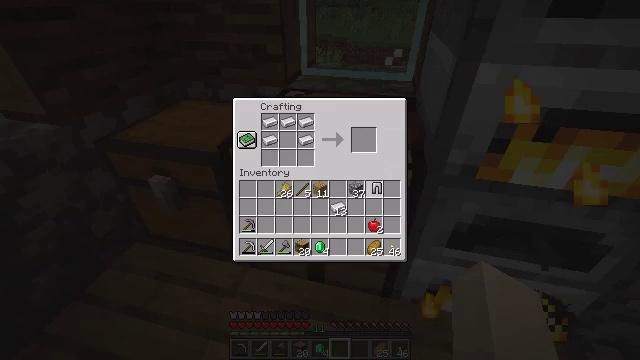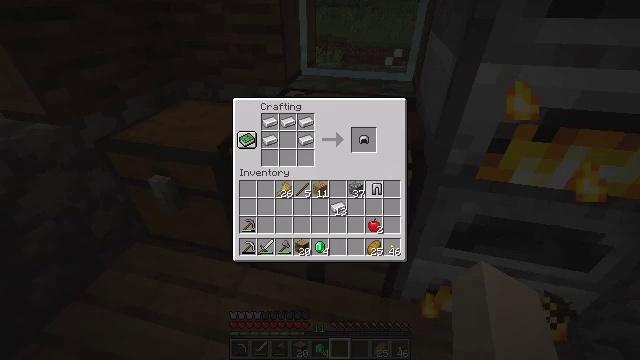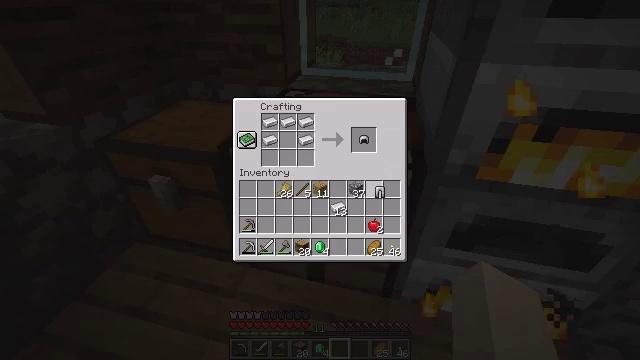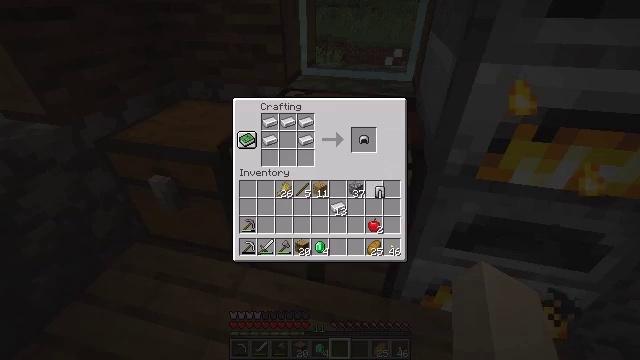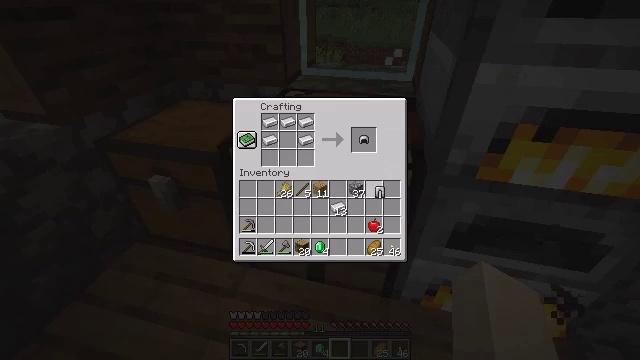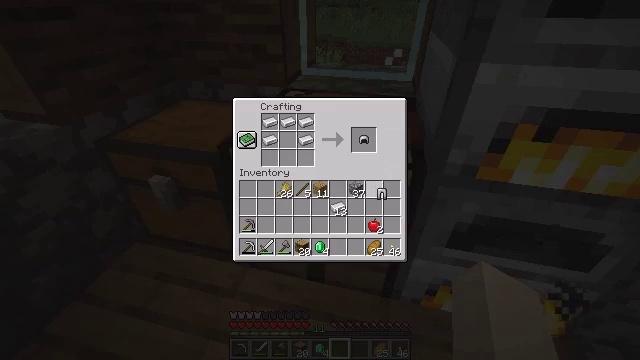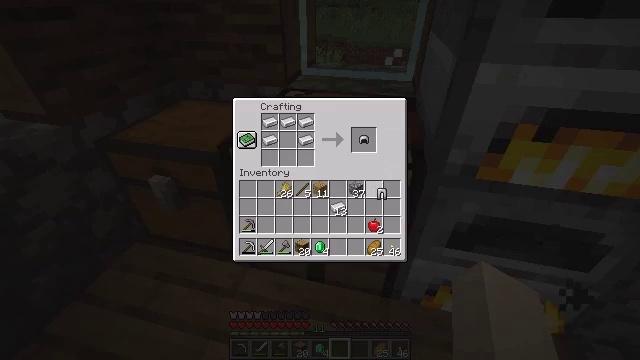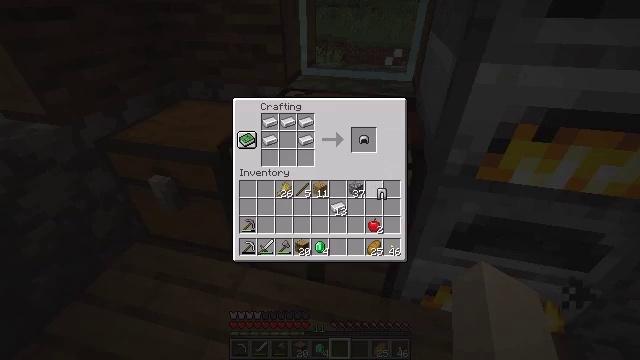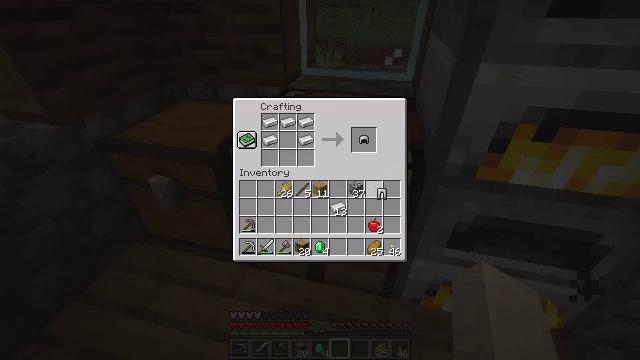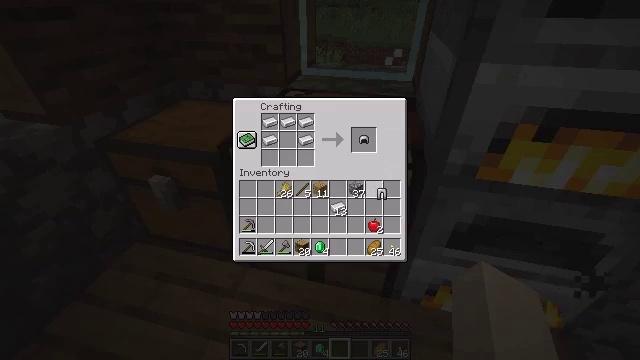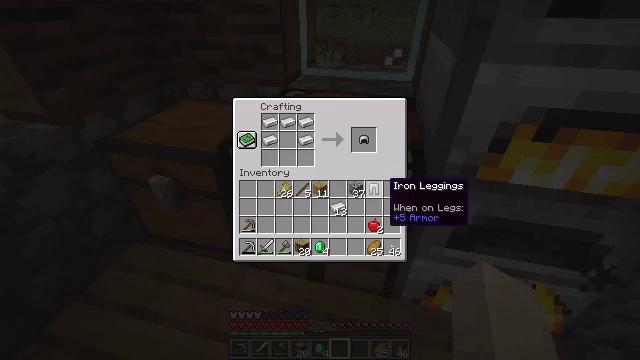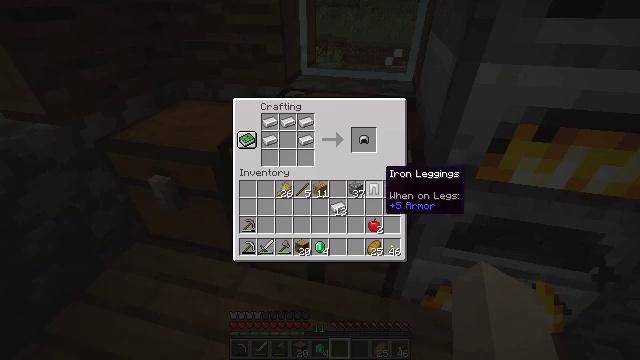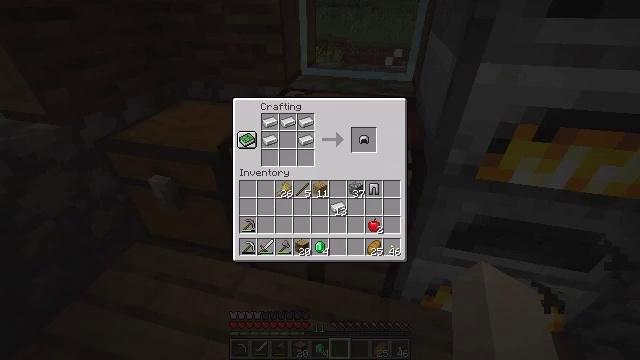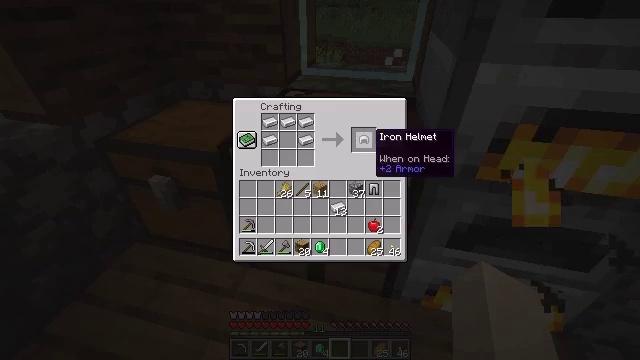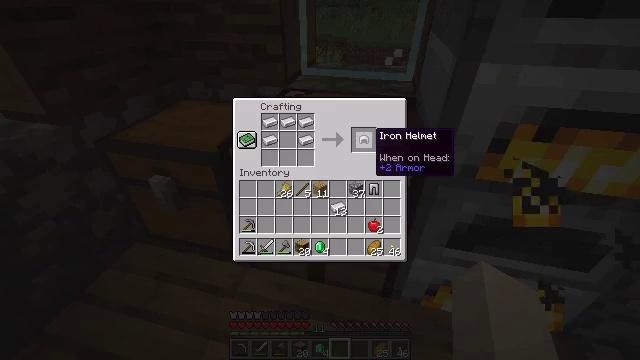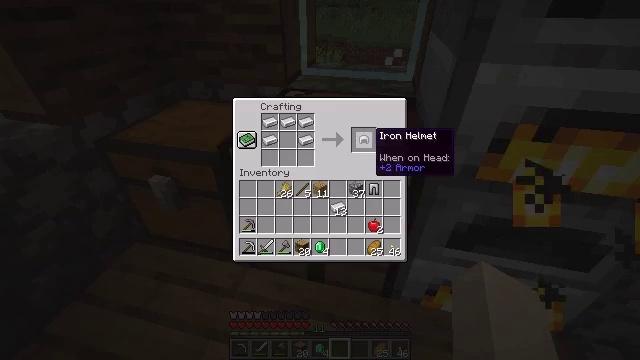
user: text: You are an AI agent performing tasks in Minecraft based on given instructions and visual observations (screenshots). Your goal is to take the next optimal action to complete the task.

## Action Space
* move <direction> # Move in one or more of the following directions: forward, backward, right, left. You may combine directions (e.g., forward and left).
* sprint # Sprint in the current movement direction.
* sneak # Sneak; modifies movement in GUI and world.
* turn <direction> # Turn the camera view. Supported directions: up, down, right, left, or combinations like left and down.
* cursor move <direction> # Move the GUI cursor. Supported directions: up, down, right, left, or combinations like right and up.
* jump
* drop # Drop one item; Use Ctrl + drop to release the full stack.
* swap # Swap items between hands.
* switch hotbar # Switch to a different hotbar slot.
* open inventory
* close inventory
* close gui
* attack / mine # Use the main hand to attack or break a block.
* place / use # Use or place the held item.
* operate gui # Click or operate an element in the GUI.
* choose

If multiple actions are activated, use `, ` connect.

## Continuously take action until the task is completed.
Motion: motion action
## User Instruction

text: Open the crafting table to craft an iron helmet.
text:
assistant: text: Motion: open gui
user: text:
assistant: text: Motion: no_op
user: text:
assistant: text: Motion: no_op
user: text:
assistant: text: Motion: no_op
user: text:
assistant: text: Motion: no_op
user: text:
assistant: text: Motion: no_op
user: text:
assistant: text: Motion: no_op
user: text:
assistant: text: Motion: operate gui
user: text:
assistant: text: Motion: operate gui
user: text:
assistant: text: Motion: no_op
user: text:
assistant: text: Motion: cursor move up
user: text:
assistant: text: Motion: cursor move left and up
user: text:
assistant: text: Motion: cursor move up
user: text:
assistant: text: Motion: no_op
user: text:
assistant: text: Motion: no_op
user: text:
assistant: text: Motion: no_op
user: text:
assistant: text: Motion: no_op
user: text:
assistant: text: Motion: operate gui
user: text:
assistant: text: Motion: operate gui
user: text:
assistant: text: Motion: cursor move down, operate gui
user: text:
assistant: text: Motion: cursor move right and down
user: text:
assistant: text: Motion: cursor move down
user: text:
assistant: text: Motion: no_op